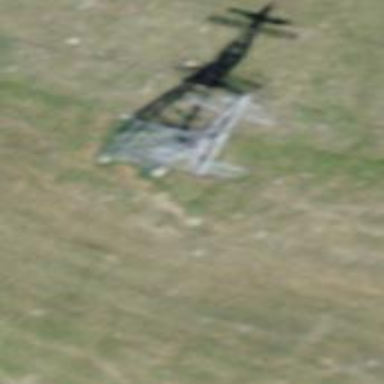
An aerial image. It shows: Pylon used for aerialway.